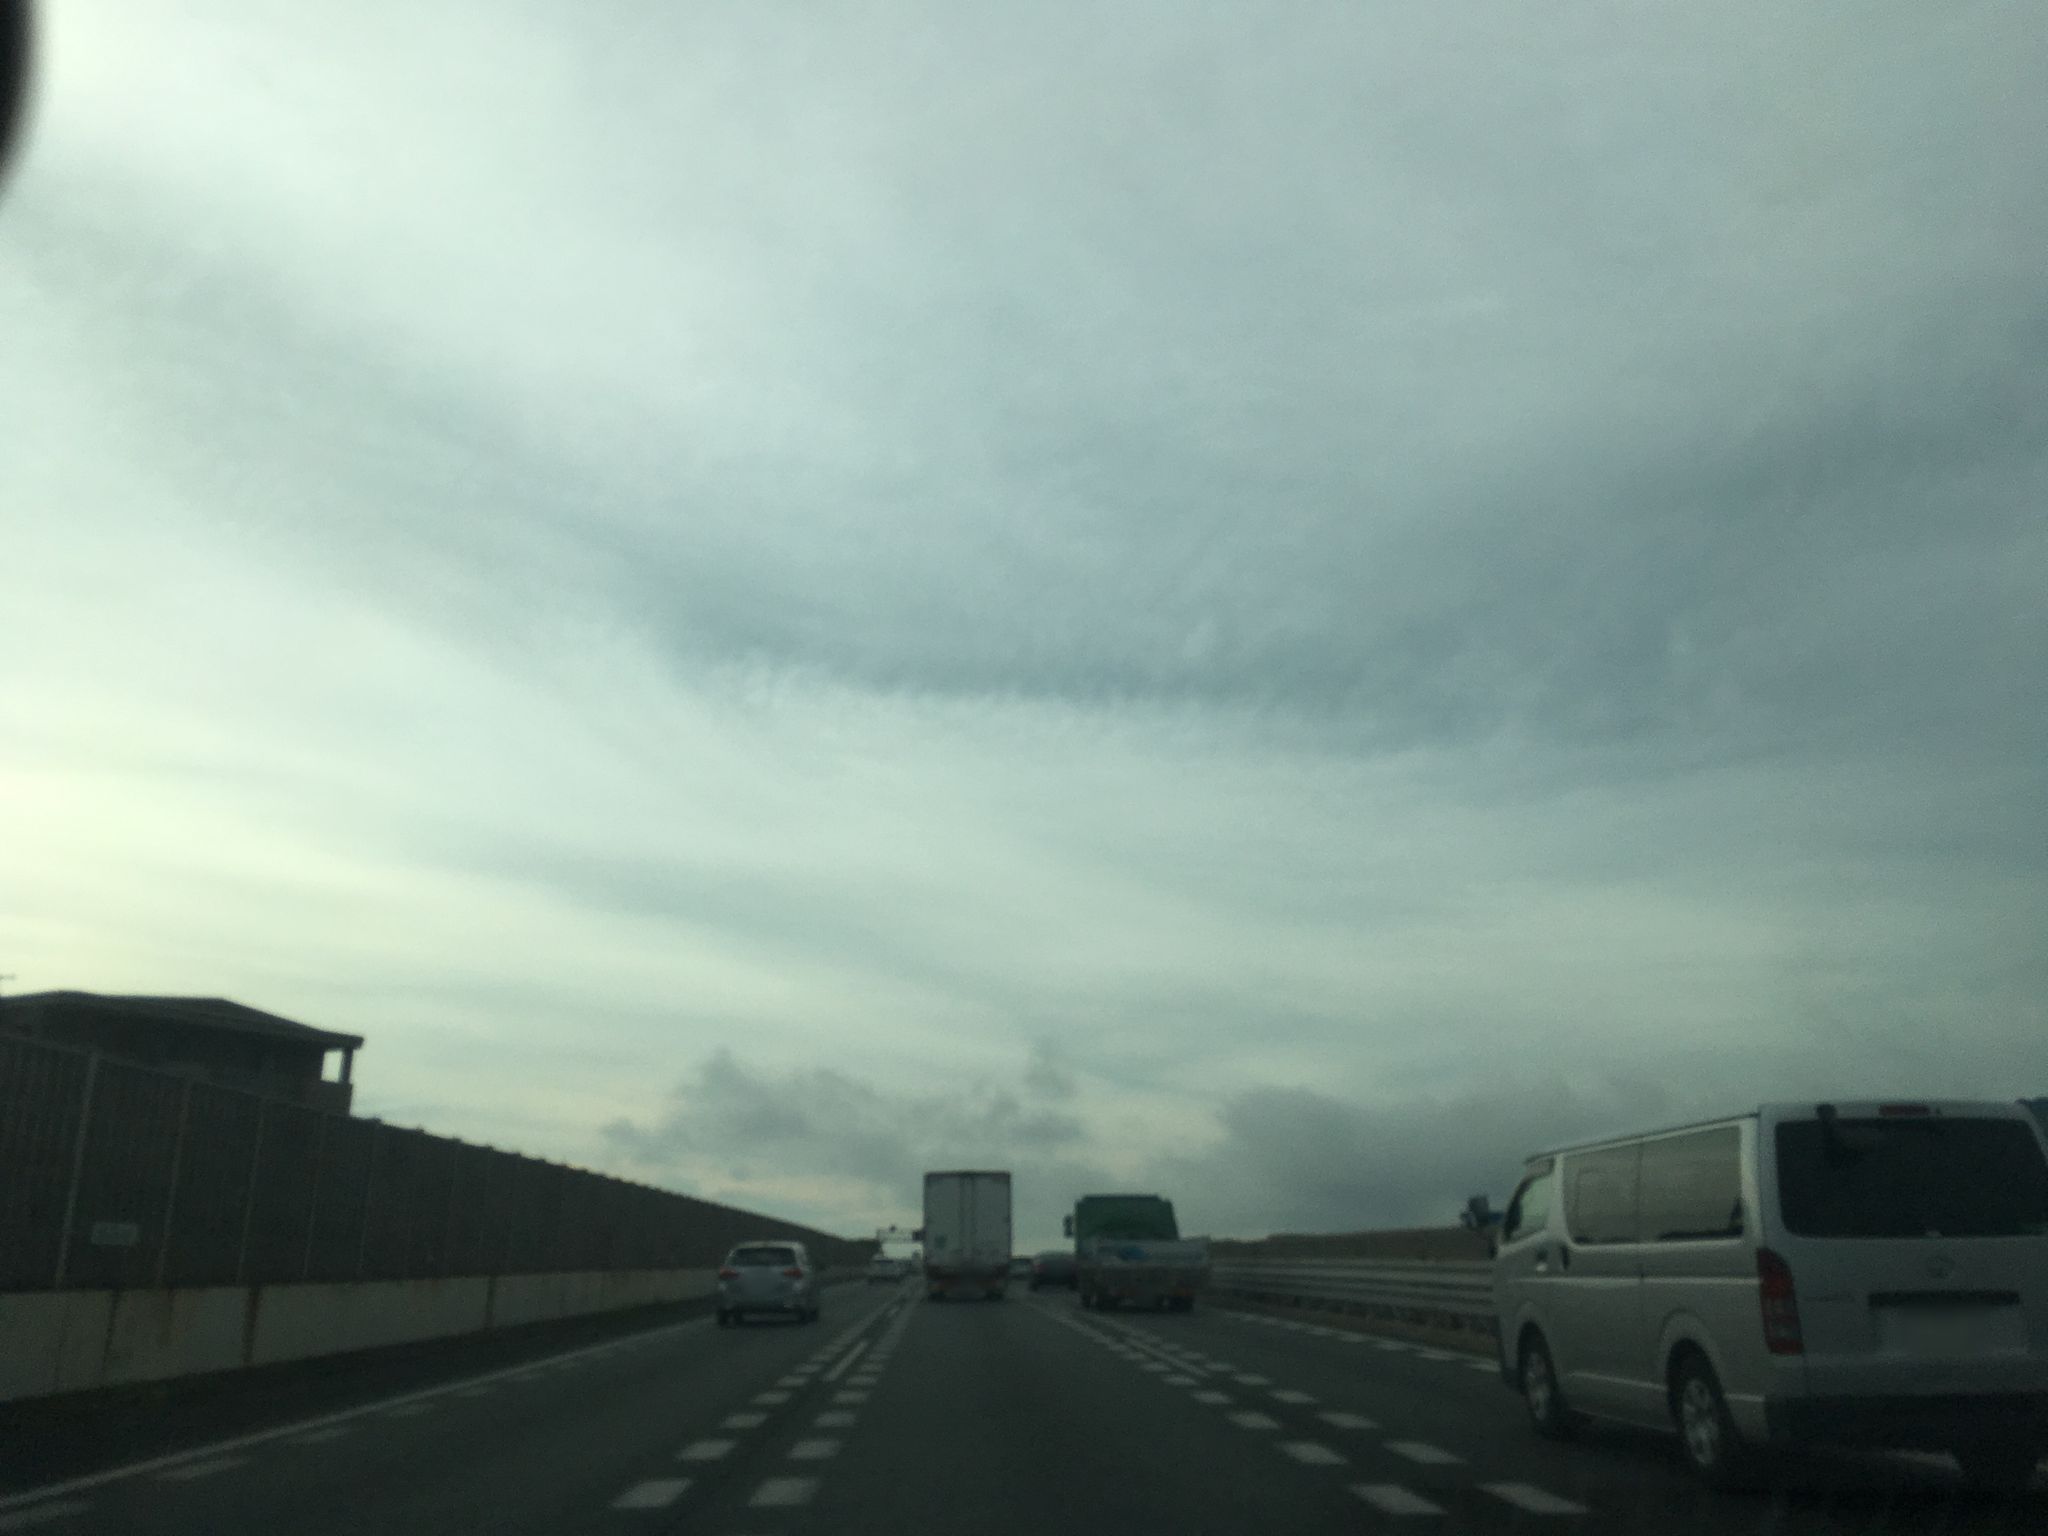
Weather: cloudy
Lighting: day
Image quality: slightly poor
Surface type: driving surface
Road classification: unclassified, tertiary
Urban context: urban centre
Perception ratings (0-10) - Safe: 1.04, Lively: 2.76, Beautiful: 5.12, Boring: 6.02, Depressing: 5.42, Wealthy: 1.89